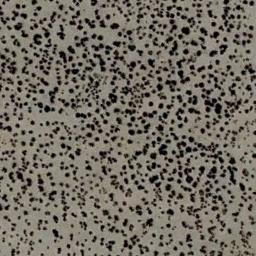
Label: chaparral